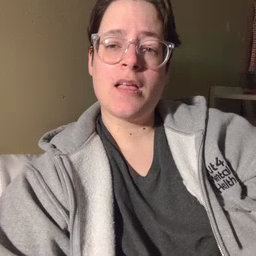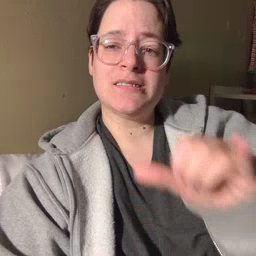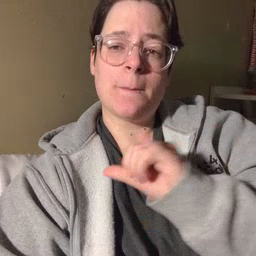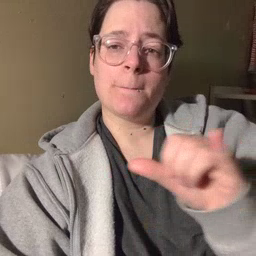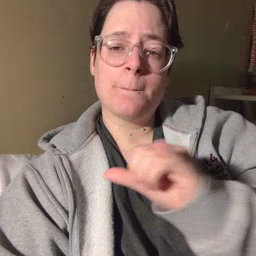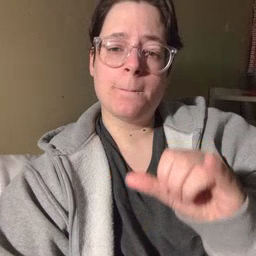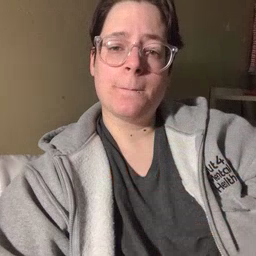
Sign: same